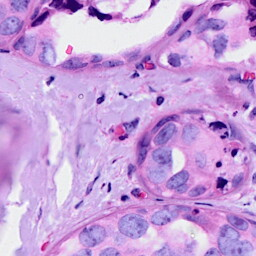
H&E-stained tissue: Breast